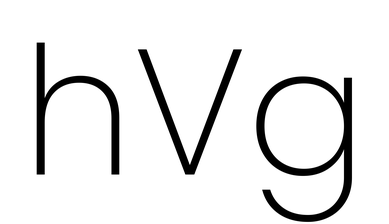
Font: Poppins-ExtraLight